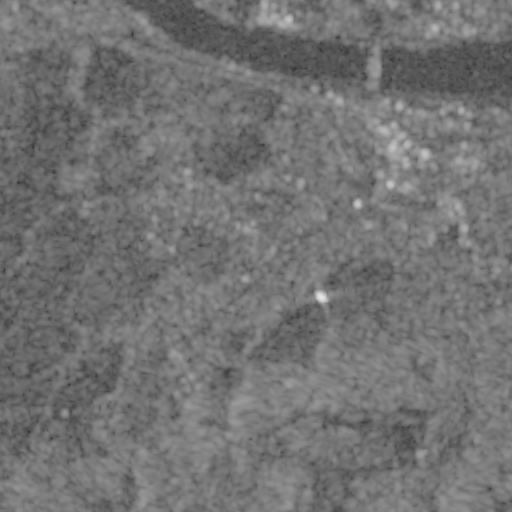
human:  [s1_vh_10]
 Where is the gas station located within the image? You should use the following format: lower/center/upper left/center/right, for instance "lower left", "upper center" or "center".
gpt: The gas station is located in the upper center of the image.
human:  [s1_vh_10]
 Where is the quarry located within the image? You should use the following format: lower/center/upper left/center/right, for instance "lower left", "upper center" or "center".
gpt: The quarry is located in the lower right of the image.
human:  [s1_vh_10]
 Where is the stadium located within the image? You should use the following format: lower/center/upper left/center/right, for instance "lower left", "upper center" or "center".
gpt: The stadium is located in the center right of the image.
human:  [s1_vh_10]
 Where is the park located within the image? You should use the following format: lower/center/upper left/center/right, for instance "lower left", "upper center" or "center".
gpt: There is no park in the image.

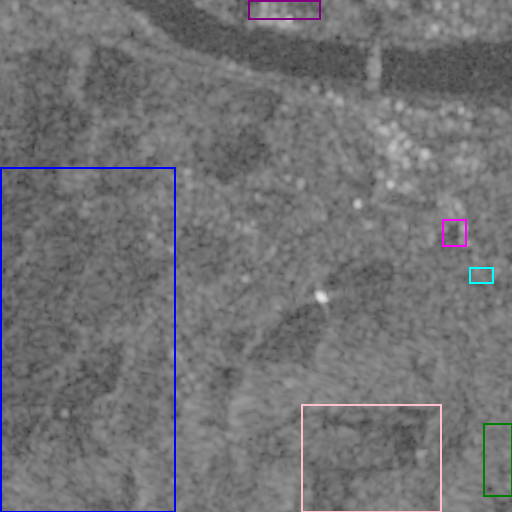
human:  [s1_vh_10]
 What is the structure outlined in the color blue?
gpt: The structure outlined in blue is a crop field.
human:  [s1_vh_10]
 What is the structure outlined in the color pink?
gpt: The structure outlined in pink is a park.
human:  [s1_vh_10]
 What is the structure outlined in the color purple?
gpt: The structure outlined in purple is a parking lot.
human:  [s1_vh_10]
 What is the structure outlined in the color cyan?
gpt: The structure outlined in cyan is a power substation.
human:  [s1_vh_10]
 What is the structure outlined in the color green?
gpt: The structure outlined in green is a quarry.
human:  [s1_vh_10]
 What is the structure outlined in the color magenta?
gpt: The structure outlined in magenta is a stadium.
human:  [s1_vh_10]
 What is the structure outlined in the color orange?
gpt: There is no orange outline.